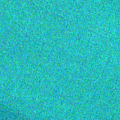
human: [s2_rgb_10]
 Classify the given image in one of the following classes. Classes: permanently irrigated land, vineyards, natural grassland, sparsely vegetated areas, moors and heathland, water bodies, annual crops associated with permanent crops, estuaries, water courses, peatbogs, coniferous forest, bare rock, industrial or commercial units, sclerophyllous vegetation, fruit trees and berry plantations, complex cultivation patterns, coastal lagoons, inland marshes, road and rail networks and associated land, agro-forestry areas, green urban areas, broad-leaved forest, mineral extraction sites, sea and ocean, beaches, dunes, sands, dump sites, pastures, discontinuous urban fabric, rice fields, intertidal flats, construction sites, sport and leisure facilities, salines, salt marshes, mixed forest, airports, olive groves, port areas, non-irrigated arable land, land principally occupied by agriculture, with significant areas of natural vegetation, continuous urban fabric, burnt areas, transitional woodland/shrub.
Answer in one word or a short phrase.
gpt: sea and ocean